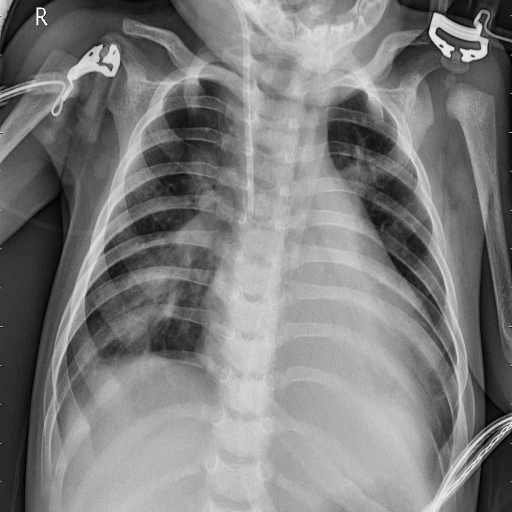
Finding: PNEUMONIA